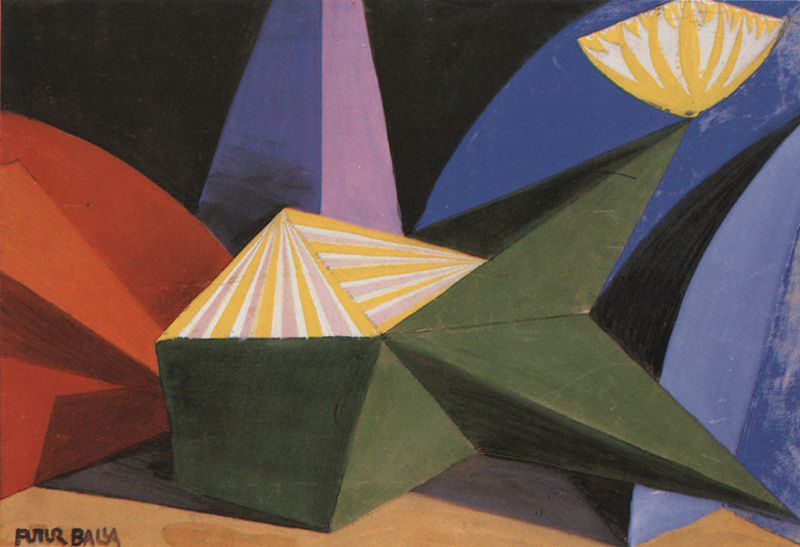
Titel: Feu d'artifice
Künstler: Giacomo Balla
Standort: Milano
Institution: Museo Teatrale alla Scala
Schlagwörter: blau, dunkel, gemälde, schatten, weiß, dreieck, gelb, grün, kubismus, kubistisch, braun, bunt, hell, licht, orange, schwarz, regenschirm, rot, expressionismus, malerei, muster, signatur, spitzen, rosa, rund, farbig, schrift, italien, moderne, abstrakt, farben, flächen, modern, farbe, formen, lila, violett, linien, figuren, ornamente, gestreift, streifen, striche, abstraktion, pink, futurismus, eckig, rechteck, form, zirkus, geometrisch, zacken, fisch, dreiecke, kanten, geometrie, viereck, frün, universum, kuben, objekte, zelt, kubisch, zirkuszelt, geometrische formen, elemente, italienisch, schattten, balla, doof, zukunft, futur, giacomo balla, balsa, futur baisa, futur balla, futur balsa, futur baua, putur, stellar